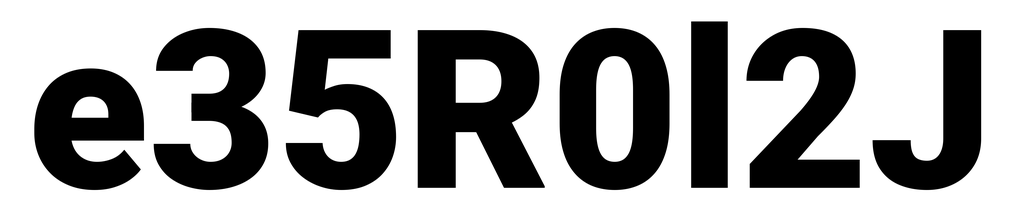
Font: Roboto_Black